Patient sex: F
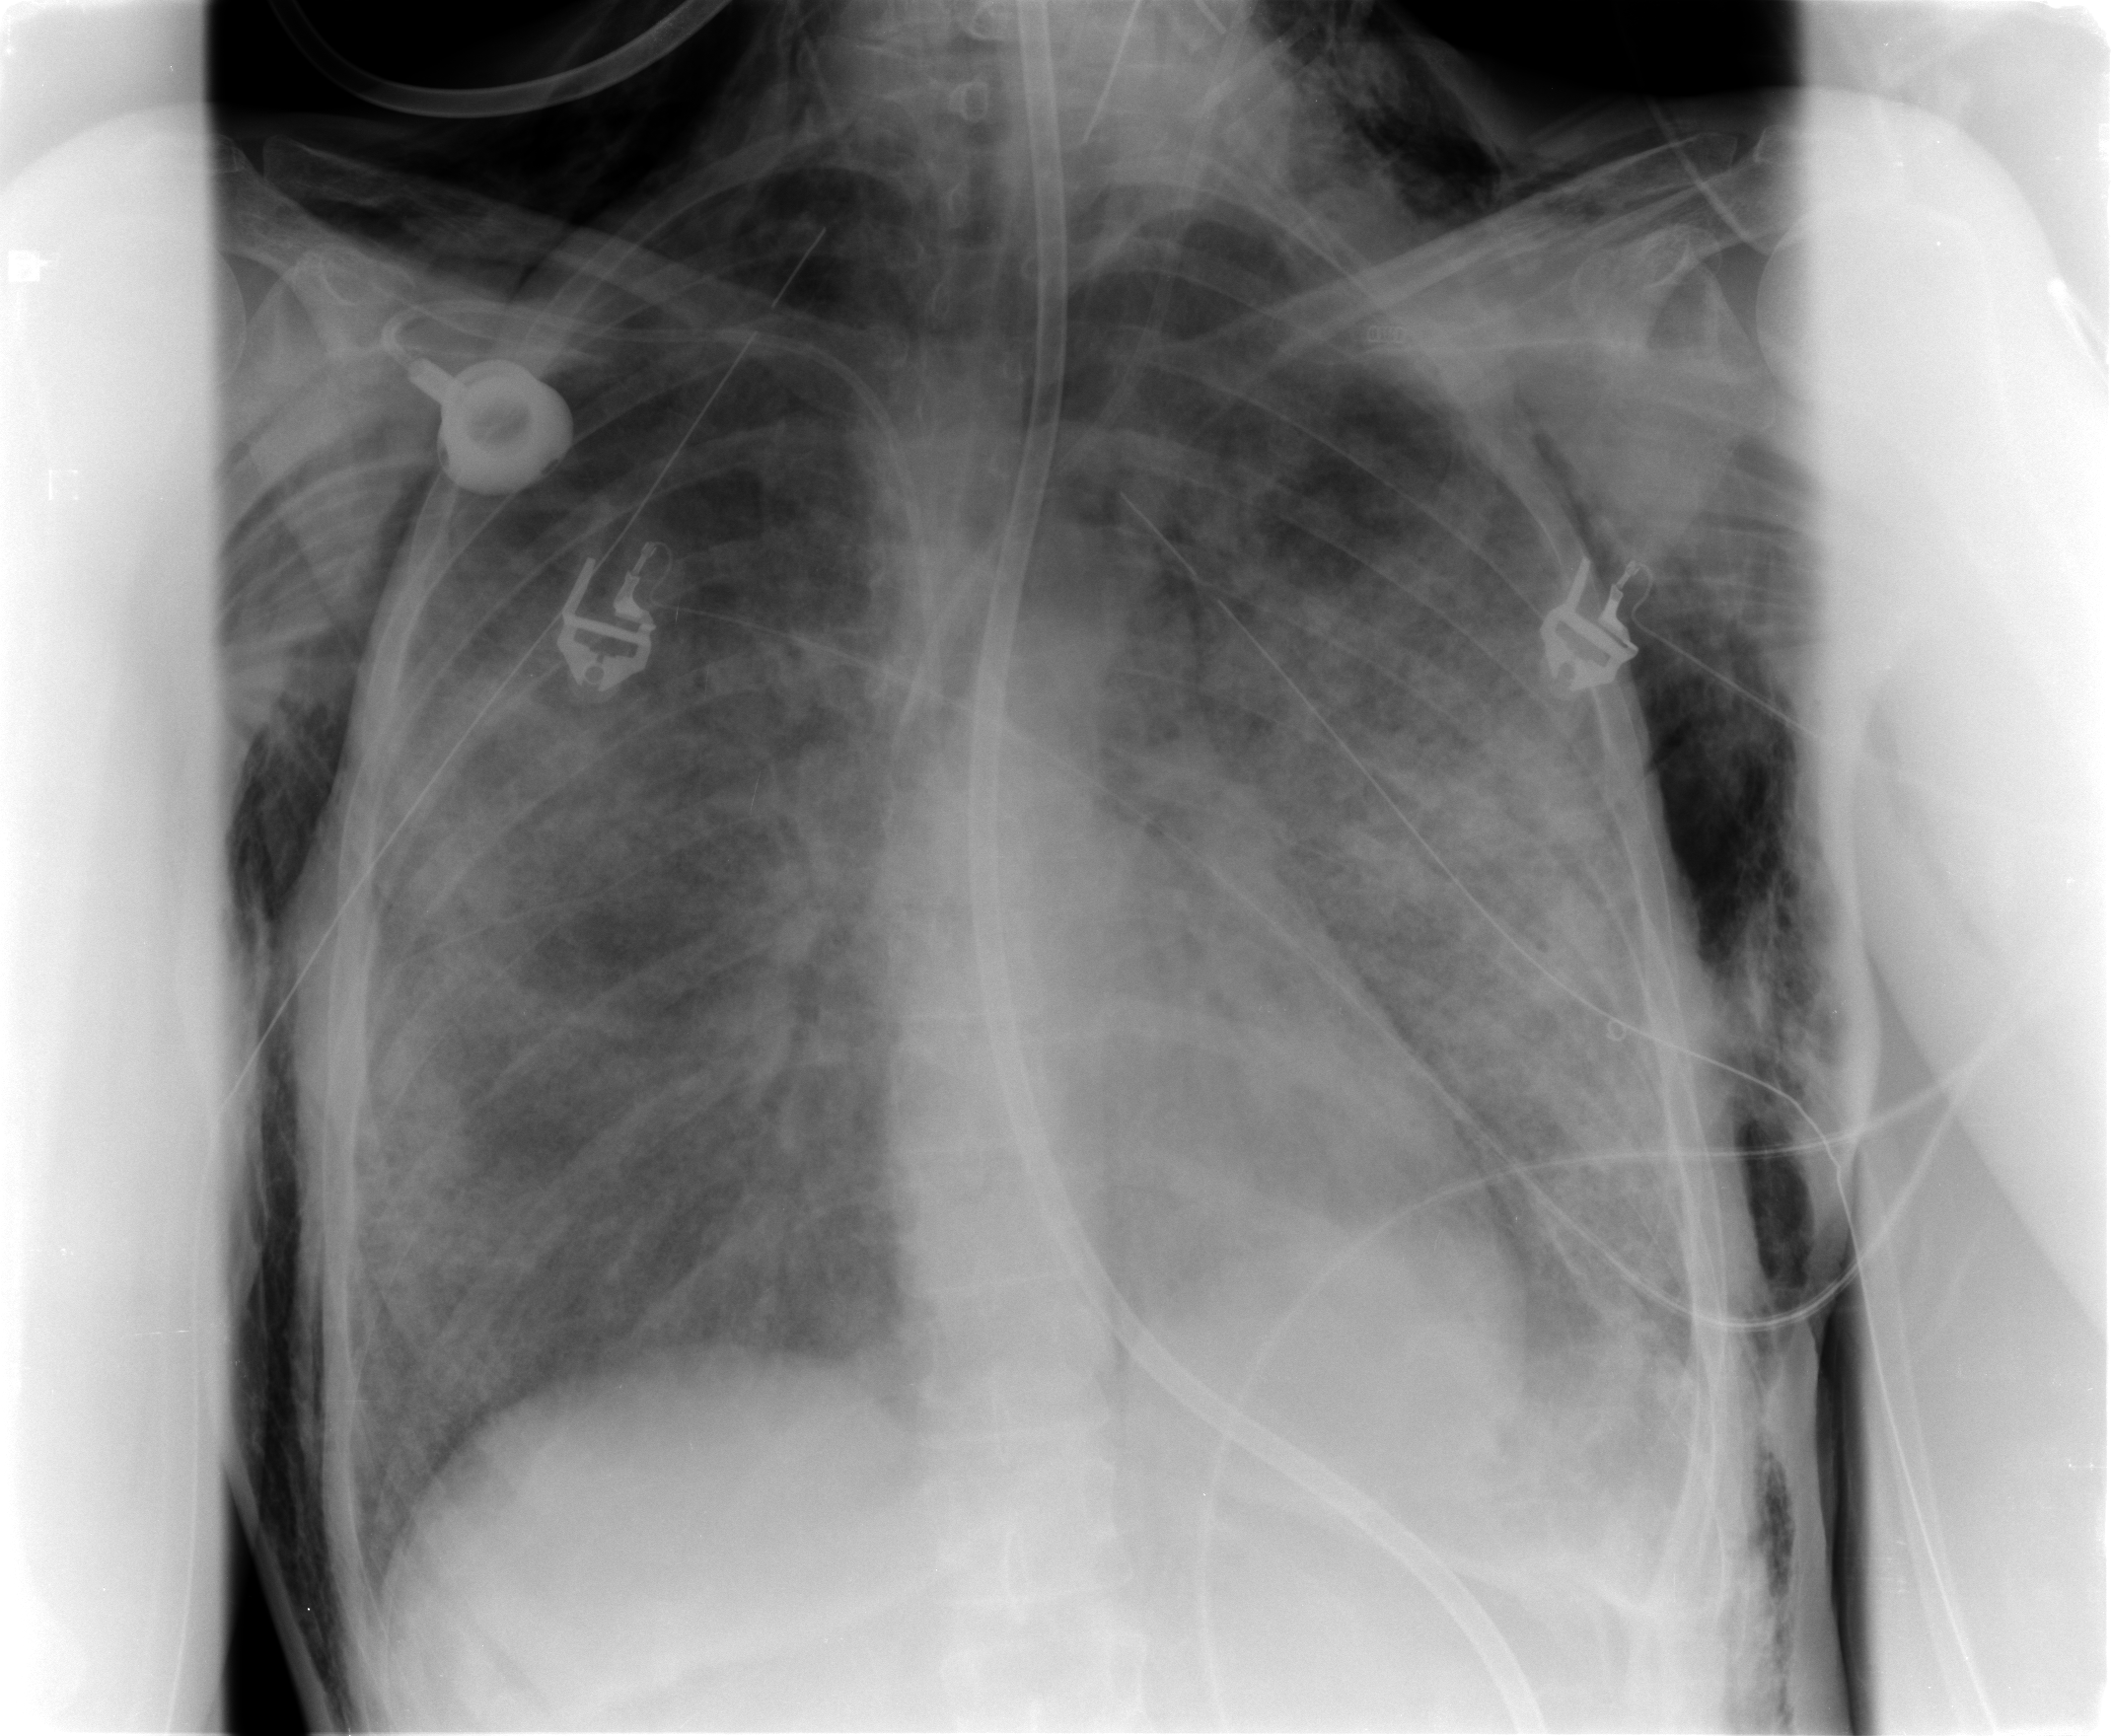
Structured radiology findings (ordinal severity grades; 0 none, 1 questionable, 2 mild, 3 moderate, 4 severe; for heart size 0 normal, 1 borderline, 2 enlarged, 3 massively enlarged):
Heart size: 0
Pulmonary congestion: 2
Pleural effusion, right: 0
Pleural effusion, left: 2
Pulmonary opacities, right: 4
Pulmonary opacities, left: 4
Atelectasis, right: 2
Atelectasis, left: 3